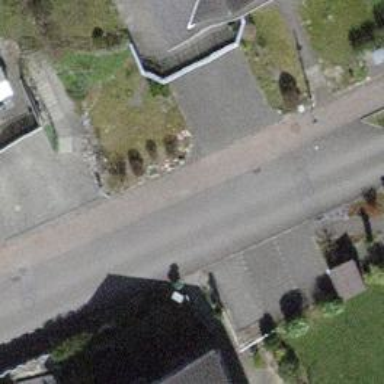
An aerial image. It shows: Sidewalk.